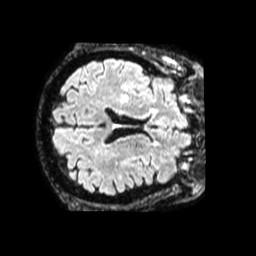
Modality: FLAIR
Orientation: axial
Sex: female
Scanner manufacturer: philips
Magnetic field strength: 1.5 T
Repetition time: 4.8 s
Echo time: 0.3483 s